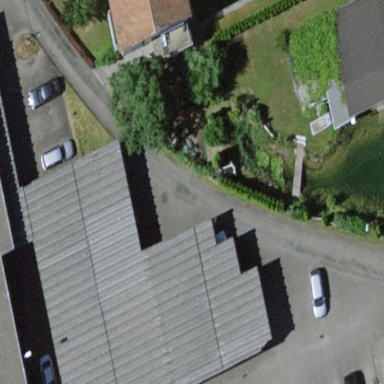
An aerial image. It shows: Parking area with sheds.